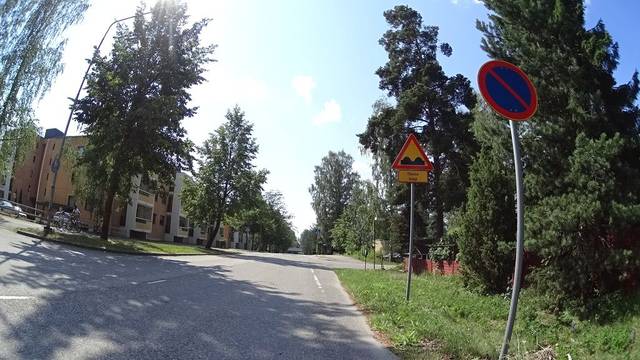
Region: Finland
Coordinates: 60.323, 25.05